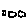
Label: cloud